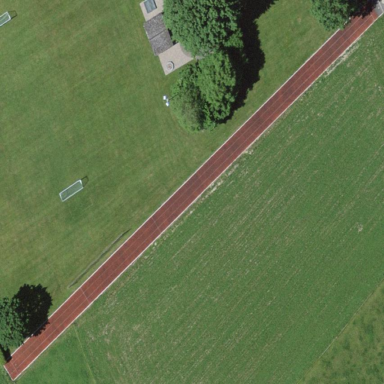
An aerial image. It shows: Tartan track in leisure land.